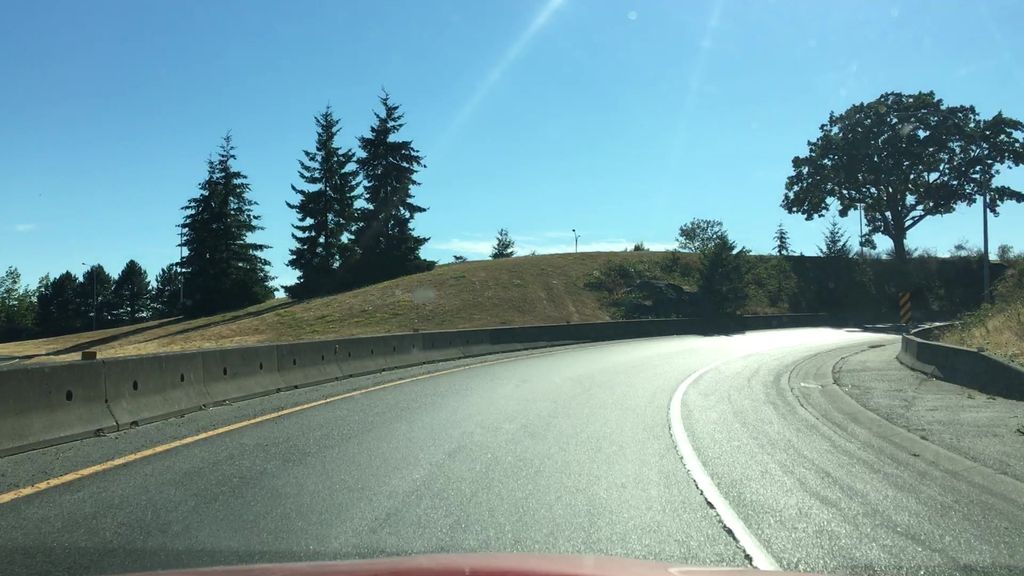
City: victoria